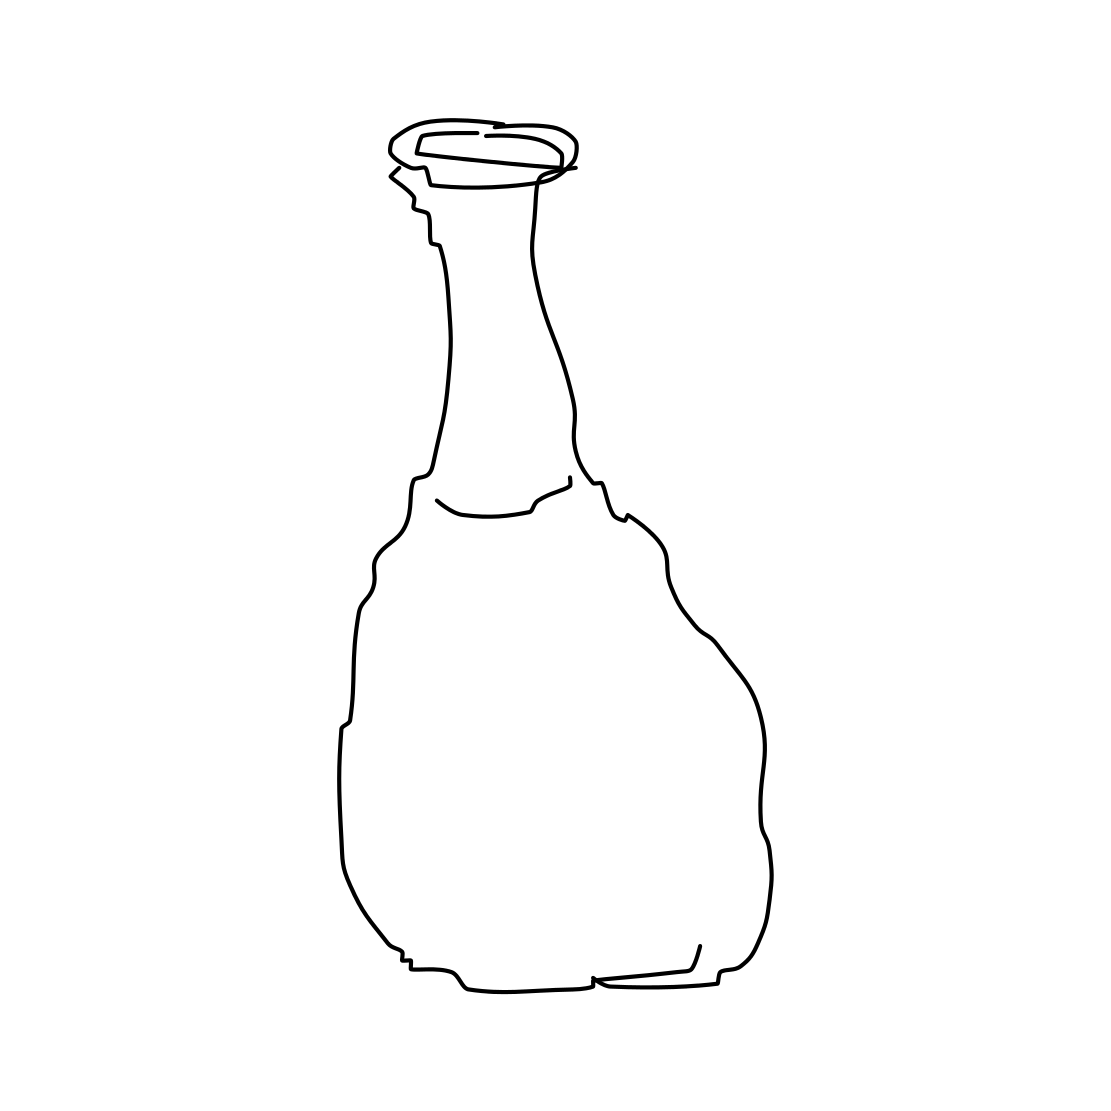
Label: vase